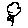
Label: tree